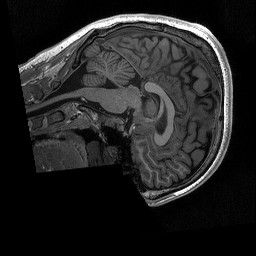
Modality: T1w
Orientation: sagittal
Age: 22
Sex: male
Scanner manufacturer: siemens
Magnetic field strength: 3 T
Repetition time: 2.3 s
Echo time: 0.00298 s